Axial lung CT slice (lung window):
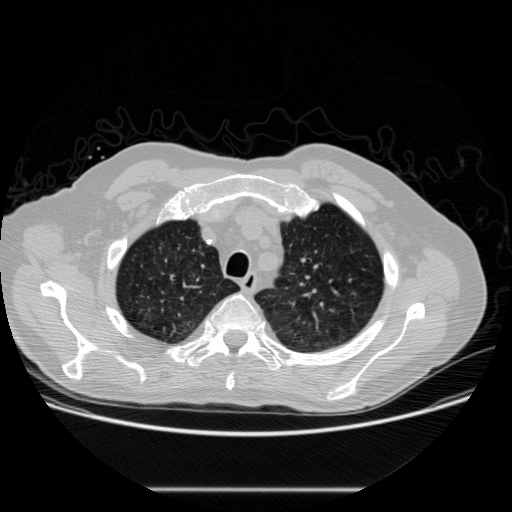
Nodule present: no